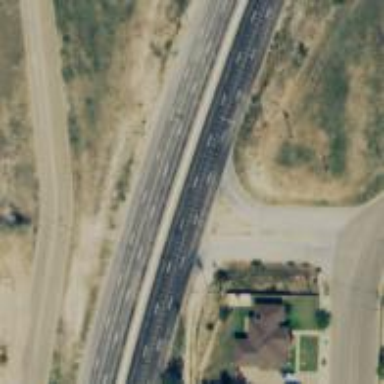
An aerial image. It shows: Primary link highway.